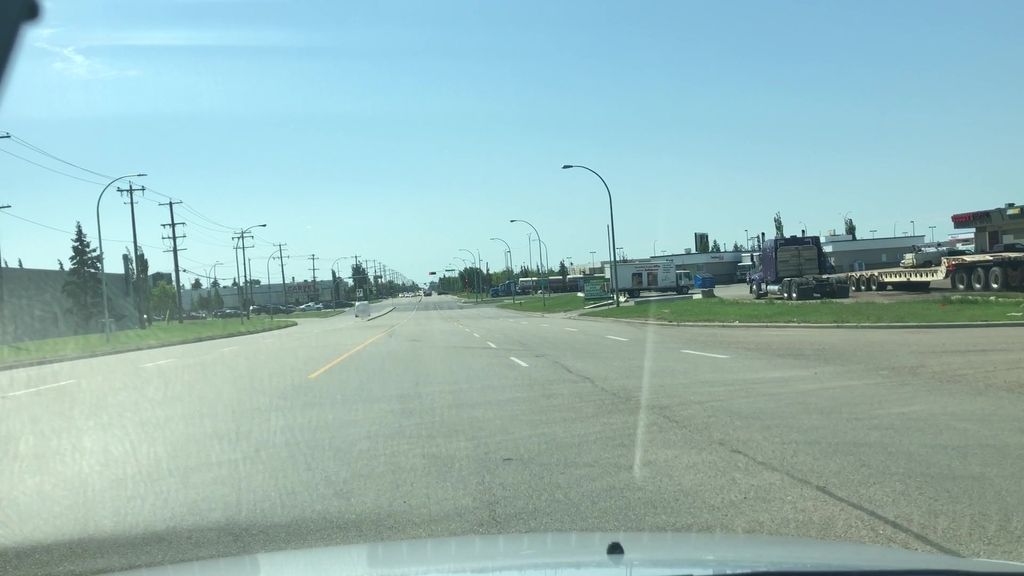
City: edmonton